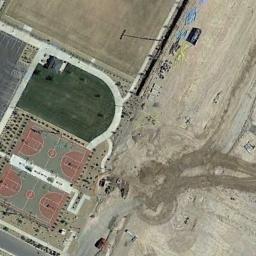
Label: basketball_court